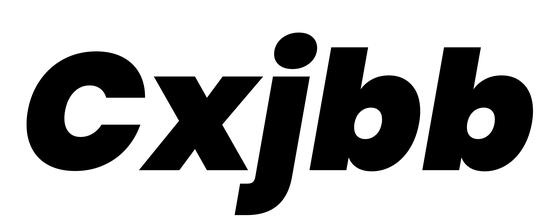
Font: Poppins-BlackItalic